二年级 · 算术
每两棵树之间相距 9 米, 从第 1 棵树到第 9 棵树之间相距多少米?

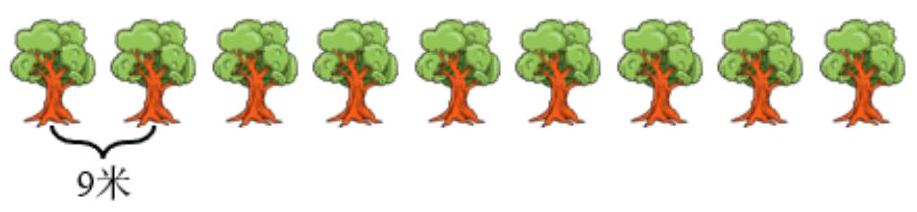
答案: 72 米

【分析】如图, 每两棵树之间的的间隔是 9 米, 9 棵数一共有 8 个间隔, 求第 1 棵树到第 9 棵树之间
相距多少米, 就是求 8 个 9 的和是多少, 用乘法计算。

【详解】 $9-1=8$ (个)

$9 \times 8=72$ (米)

答: 从第 1 棵树到第 9 棵树之间相距 72 米。

【点睛】本题考查表内乘法的应用, 理解求几个相同加数的和用乘法计算。